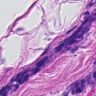
Metastatic tissue present: yes